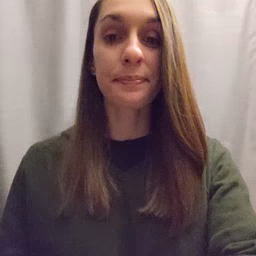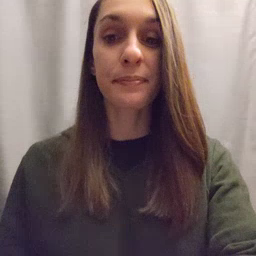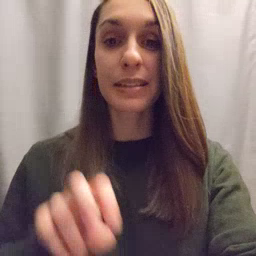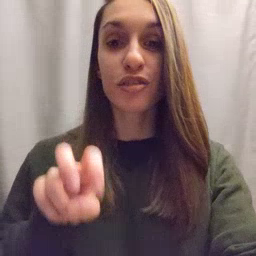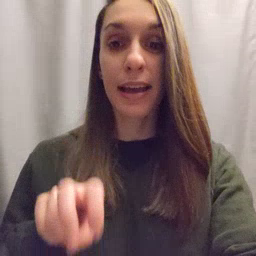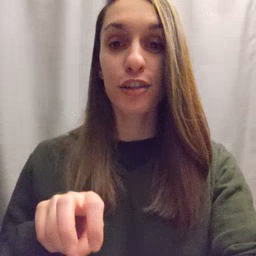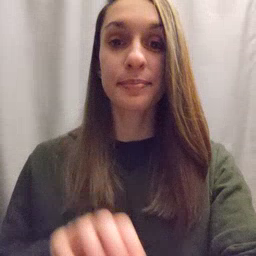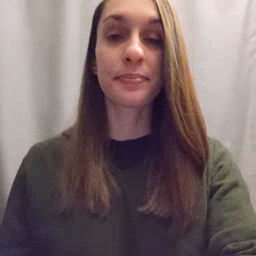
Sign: chair